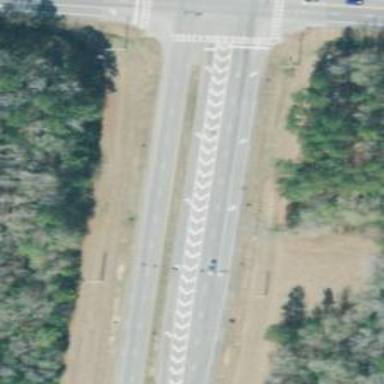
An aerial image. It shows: Asphalt road designated as trunk highway.